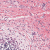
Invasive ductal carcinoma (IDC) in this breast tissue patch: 1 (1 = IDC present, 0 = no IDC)